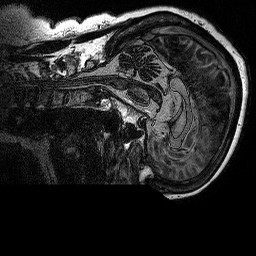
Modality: MP2RAGE
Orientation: sagittal
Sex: female
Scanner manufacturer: siemens
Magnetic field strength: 3 T
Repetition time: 5 s
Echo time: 0.00292 s